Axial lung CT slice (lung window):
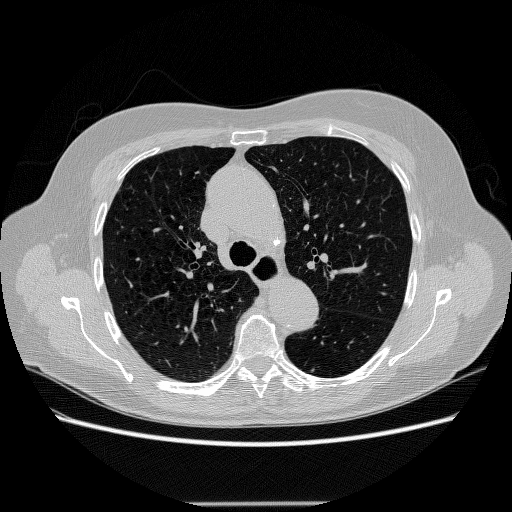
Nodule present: no